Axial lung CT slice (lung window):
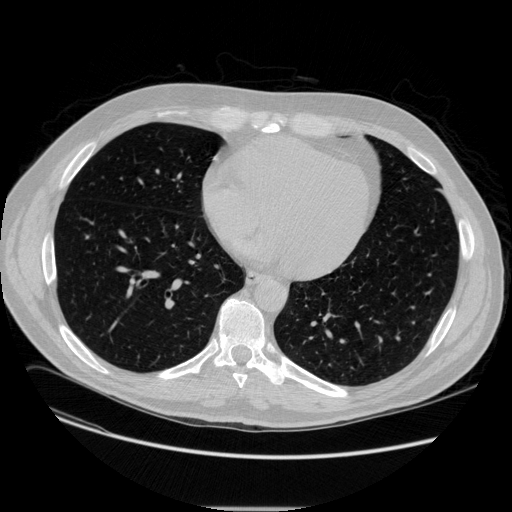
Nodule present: no